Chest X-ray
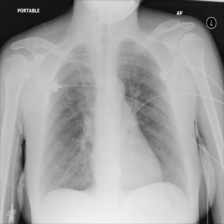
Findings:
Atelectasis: negative
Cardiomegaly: negative
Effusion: negative
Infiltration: negative
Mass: negative
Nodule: negative
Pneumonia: negative
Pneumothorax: negative
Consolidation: negative
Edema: negative
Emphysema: negative
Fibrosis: negative
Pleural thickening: negative
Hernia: negative